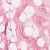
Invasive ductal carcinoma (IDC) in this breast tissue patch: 0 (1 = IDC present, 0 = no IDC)